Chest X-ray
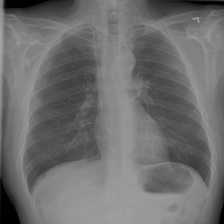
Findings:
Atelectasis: negative
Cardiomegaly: negative
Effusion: negative
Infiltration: negative
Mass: negative
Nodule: negative
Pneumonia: negative
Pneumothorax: negative
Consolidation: negative
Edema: negative
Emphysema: negative
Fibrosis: negative
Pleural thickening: negative
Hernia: negative